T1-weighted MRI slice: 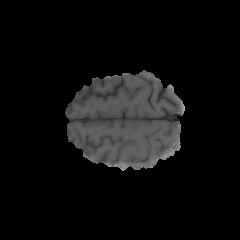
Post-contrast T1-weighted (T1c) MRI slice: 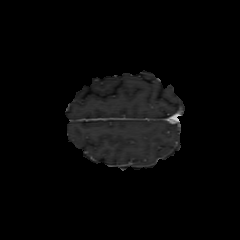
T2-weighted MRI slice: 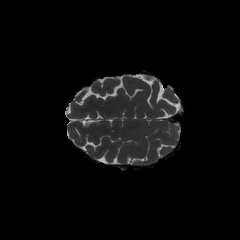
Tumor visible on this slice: no